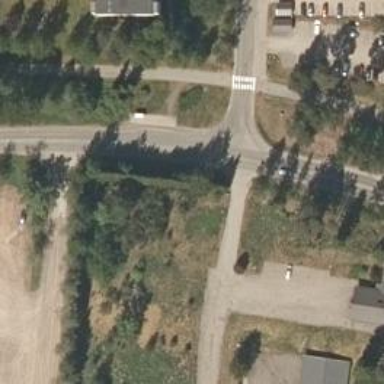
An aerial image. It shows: Residential road with separate asphalt sidewalk.